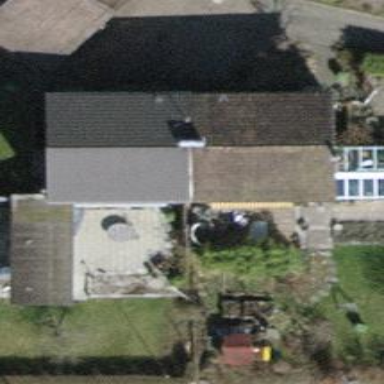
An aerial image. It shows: Building with tiled roof.